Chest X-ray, AP view. Patient: 53 years old, sex M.
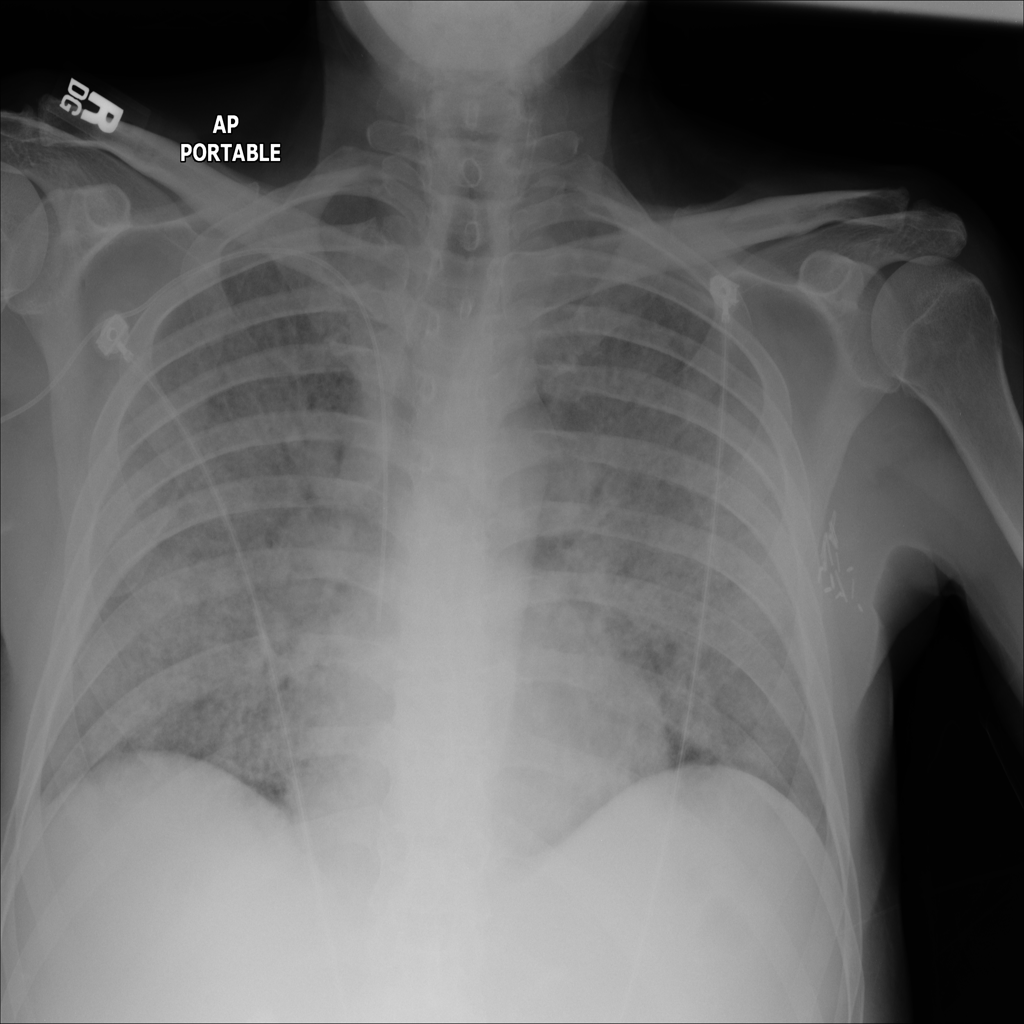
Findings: Consolidation